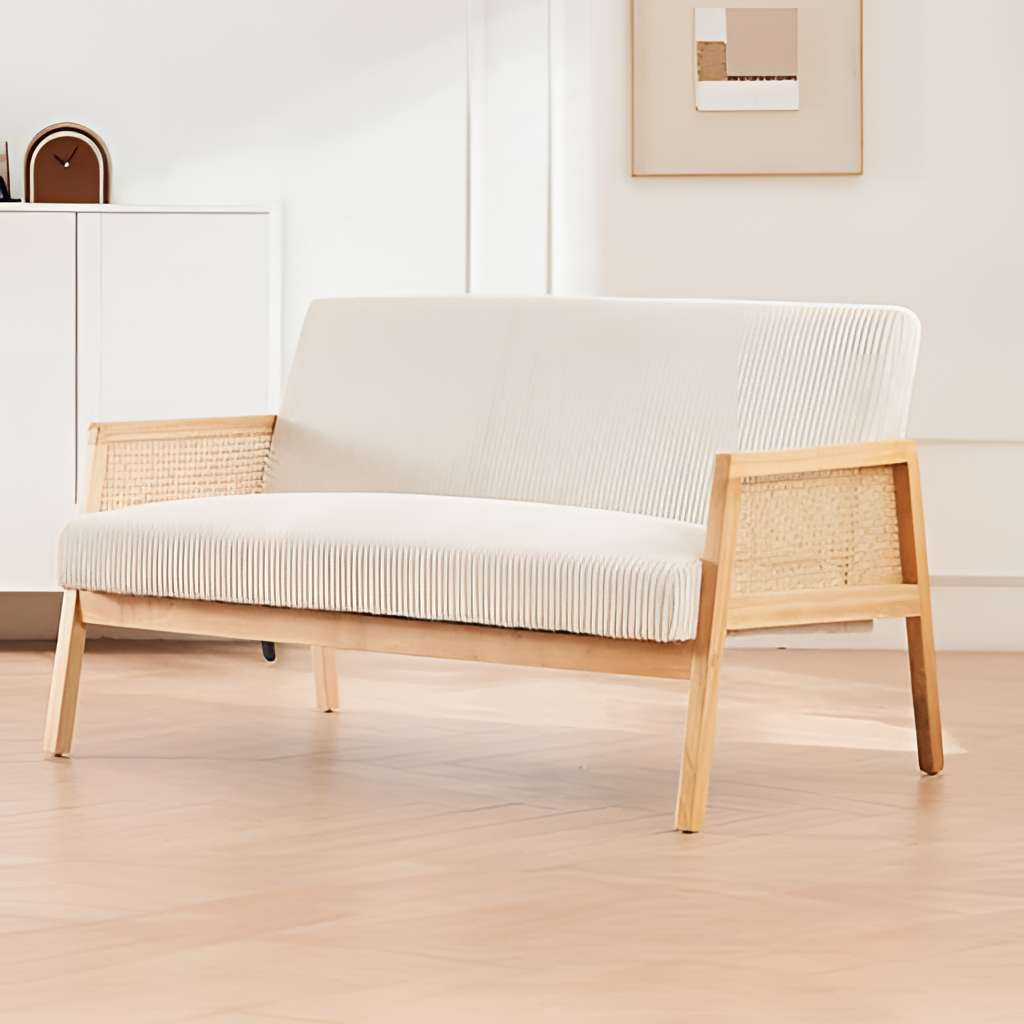
living room, beige fabric sofa, paint wallpaper, with solid pattern, minimalist, beige wood flooring, with herringbone pattern